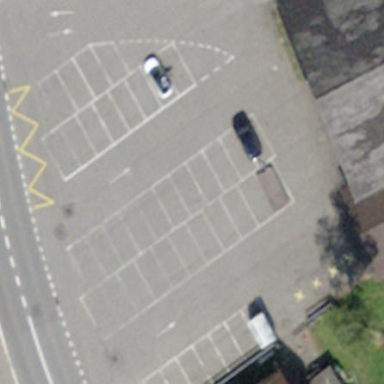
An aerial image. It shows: Parking area.